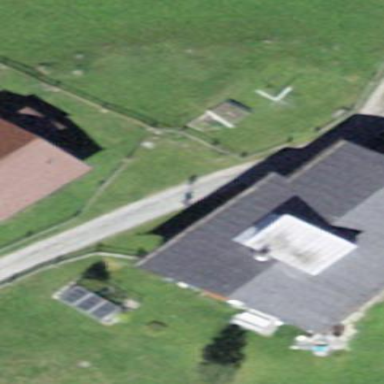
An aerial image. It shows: Farm building used as hotel.